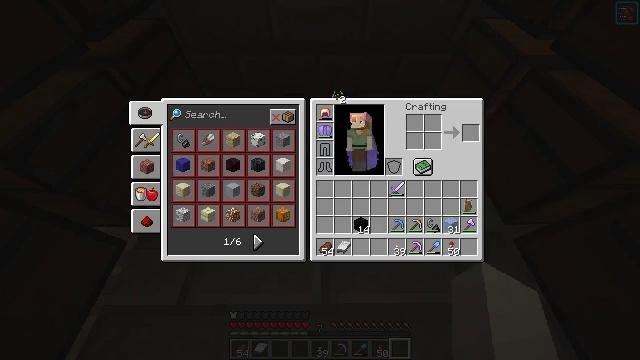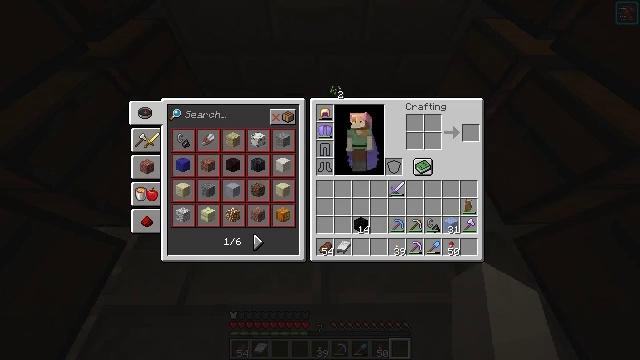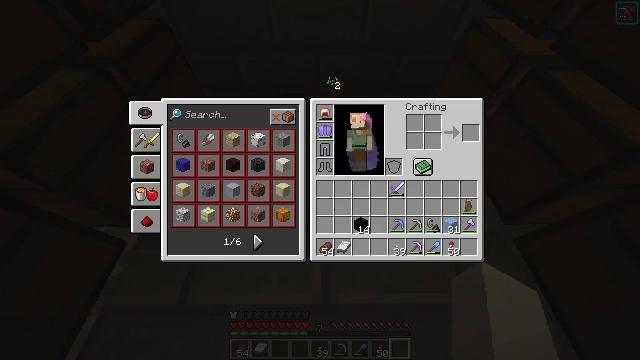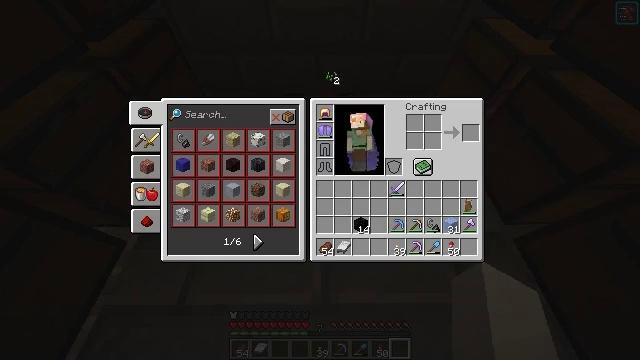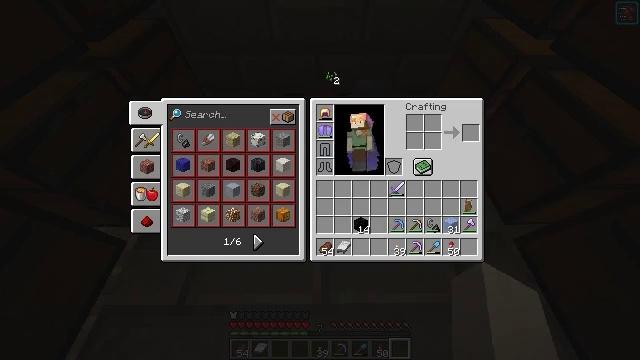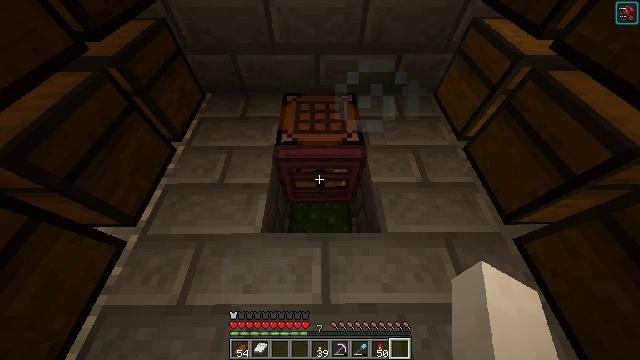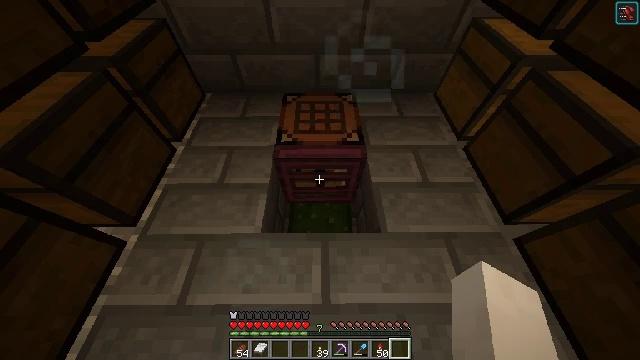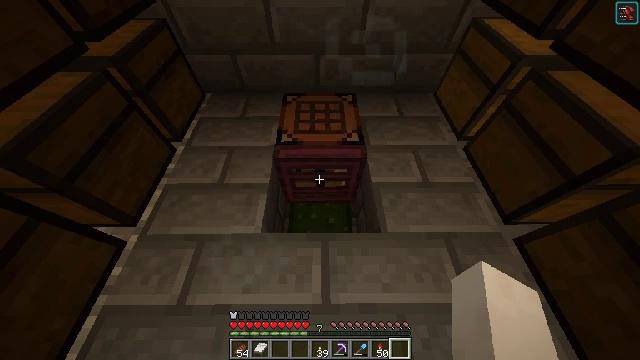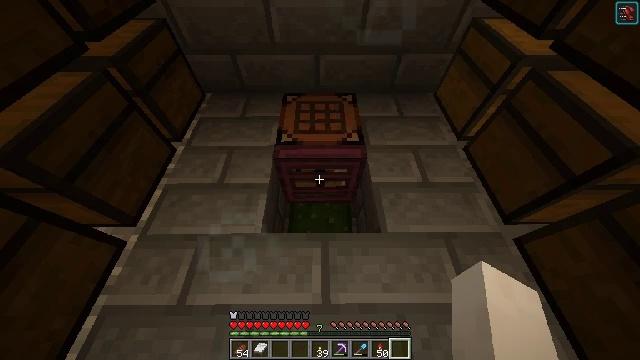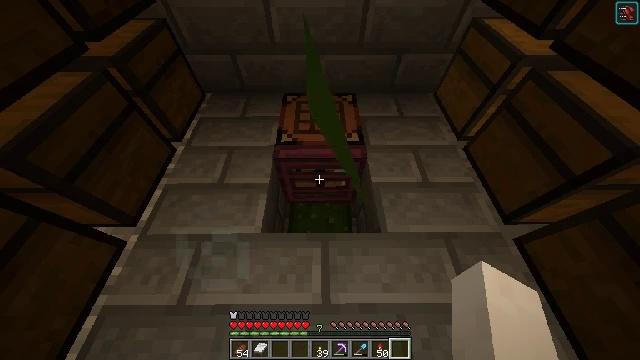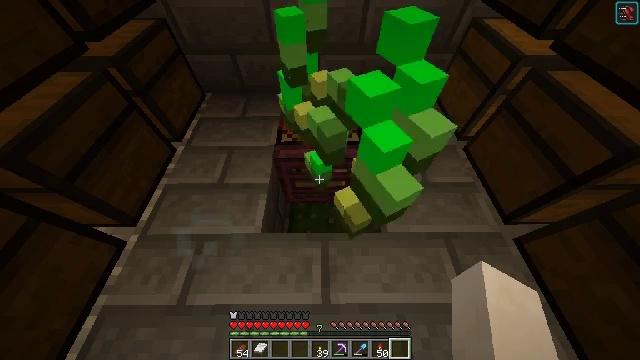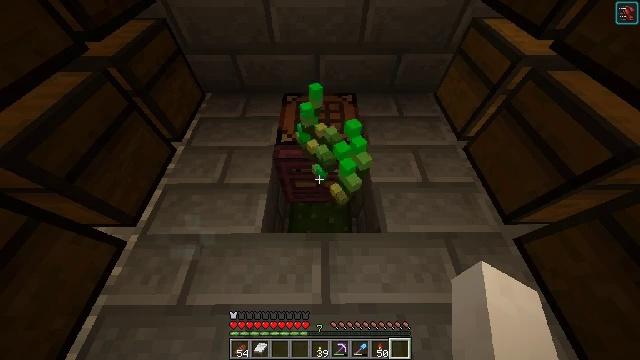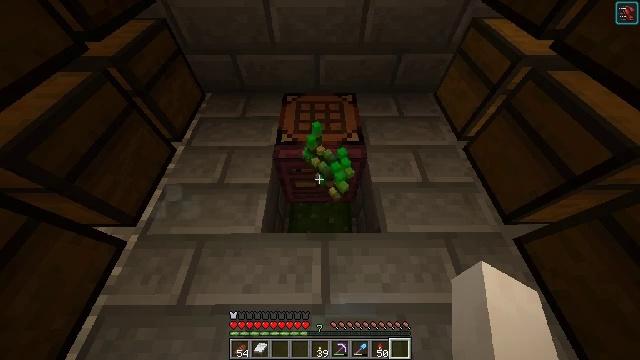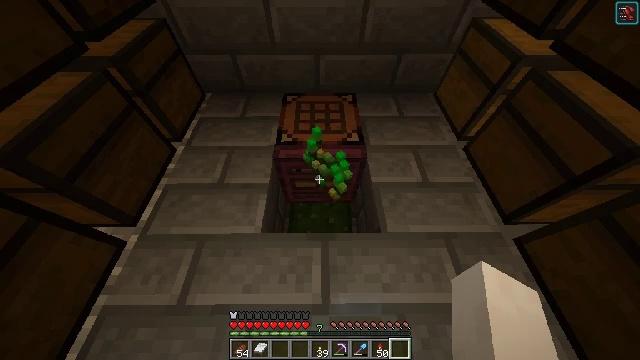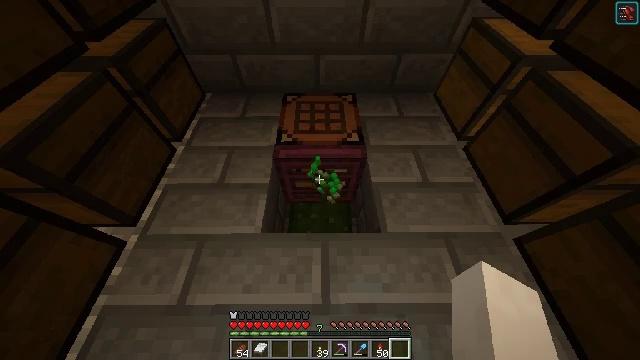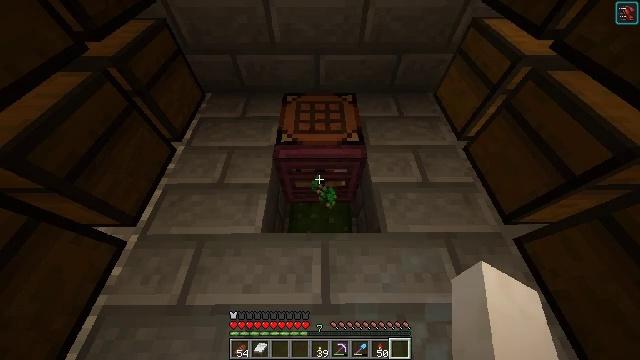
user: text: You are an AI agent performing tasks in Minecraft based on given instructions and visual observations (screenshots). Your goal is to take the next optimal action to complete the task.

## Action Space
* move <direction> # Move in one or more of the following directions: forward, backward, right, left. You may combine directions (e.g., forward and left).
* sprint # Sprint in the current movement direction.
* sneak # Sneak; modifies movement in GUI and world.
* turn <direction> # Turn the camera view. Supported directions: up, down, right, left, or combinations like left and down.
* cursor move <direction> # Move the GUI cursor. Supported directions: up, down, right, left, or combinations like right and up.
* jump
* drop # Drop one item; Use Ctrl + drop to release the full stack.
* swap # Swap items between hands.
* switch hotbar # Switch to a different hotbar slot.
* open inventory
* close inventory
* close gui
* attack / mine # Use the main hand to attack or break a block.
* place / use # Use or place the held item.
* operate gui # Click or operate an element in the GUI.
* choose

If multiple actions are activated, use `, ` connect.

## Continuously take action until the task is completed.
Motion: motion action
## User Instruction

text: Drop a firework rocket.
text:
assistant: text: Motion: no_op
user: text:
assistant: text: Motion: cursor move up
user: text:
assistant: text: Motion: no_op
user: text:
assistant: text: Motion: operate gui
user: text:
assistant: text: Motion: operate gui, close inventory
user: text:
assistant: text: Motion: close inventory
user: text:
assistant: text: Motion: no_op
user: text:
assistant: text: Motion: no_op
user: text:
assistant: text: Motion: no_op
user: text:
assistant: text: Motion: no_op
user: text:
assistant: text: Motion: no_op
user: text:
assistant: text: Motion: no_op
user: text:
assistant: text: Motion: no_op
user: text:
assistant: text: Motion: no_op
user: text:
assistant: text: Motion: no_op
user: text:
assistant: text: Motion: no_op
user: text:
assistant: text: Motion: no_op
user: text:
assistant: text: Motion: no_op
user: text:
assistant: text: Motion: no_op
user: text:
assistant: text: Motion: no_op
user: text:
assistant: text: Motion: no_op
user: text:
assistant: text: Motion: no_op
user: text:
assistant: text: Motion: no_op
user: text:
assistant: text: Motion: no_op
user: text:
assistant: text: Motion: no_op
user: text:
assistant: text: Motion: no_op
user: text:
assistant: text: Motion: no_op
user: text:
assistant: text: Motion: no_op
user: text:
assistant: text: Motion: no_op
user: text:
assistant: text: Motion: use / place